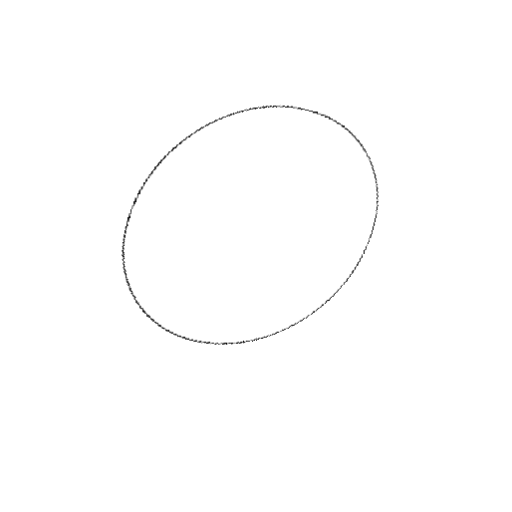
Crossing number: 0